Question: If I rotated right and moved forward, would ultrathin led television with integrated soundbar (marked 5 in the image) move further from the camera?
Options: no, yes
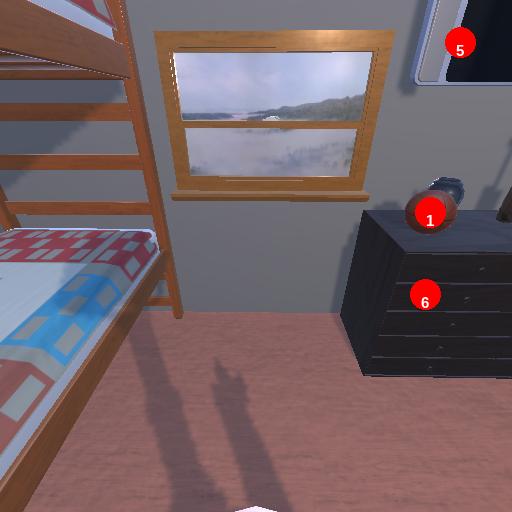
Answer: no